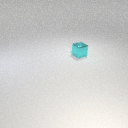
small cyan metal cube